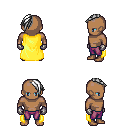
a pixel art fantasy rpg character, male body template, human, dark skin, yellow cape, magenta pants, white long mohawk hairstyle, metal gloves, four views (front, back, left, right), 2x2 character sprite sheet, small pixel art, hard edges, no anti-aliasing